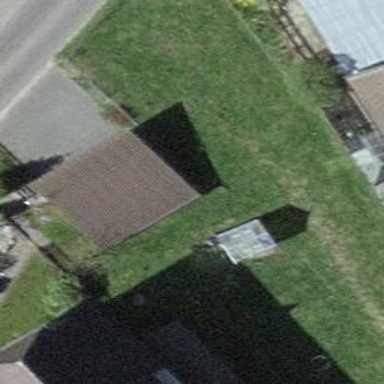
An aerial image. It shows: View of roof of building.